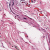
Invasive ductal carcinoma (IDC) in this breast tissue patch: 0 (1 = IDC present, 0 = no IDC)